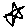
Label: star